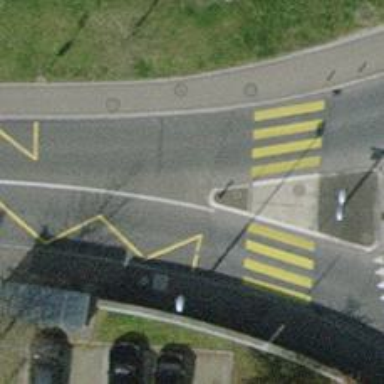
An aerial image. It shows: Bus stop with stop position for public transport.